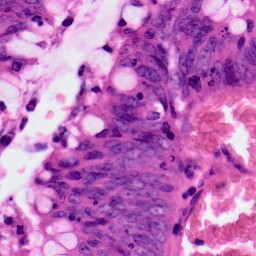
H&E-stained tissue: Colon